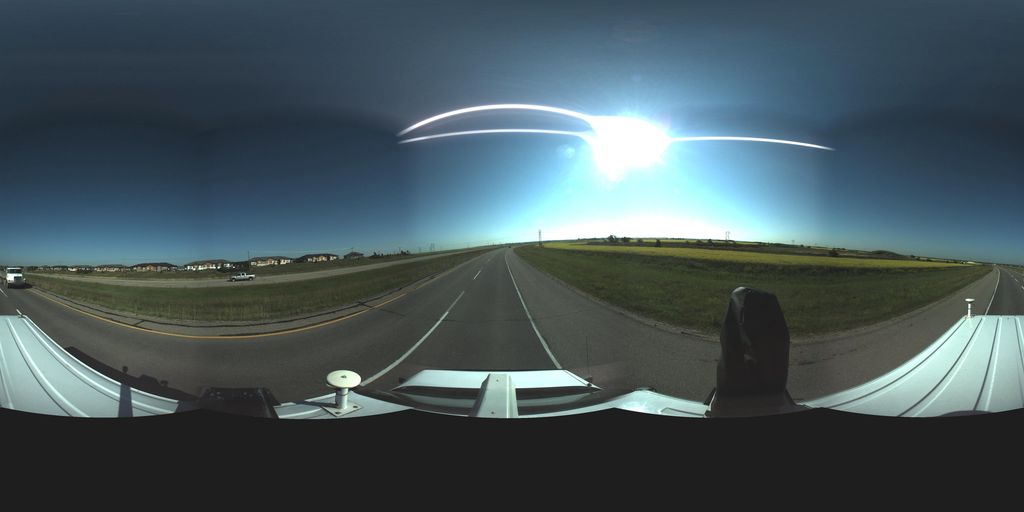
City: saskatoon